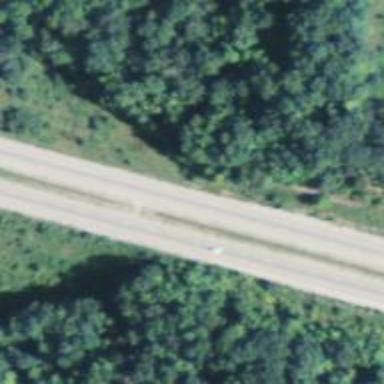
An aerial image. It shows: This image shows trunk highway that functions as expressway.